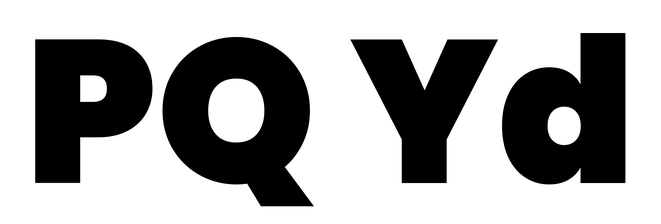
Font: Poppins-Black